Interaction volume radius: 5 \u00c5
Interaction volume height: 20 \u00c5
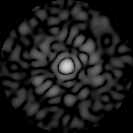
Disorder parameter: 0.8055